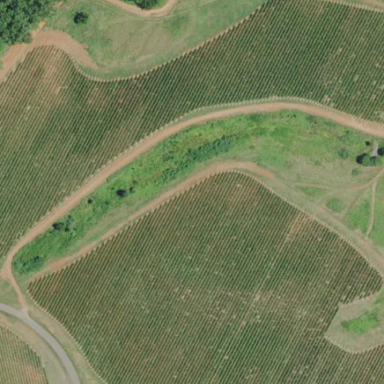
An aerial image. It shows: Vineyard where grapes are grown.